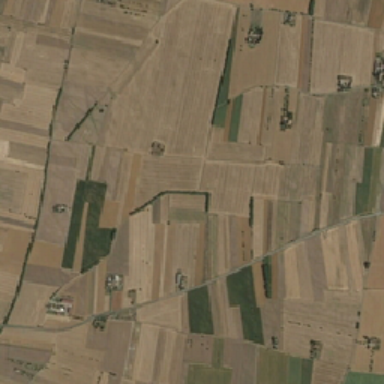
There are many houses near some farmland .